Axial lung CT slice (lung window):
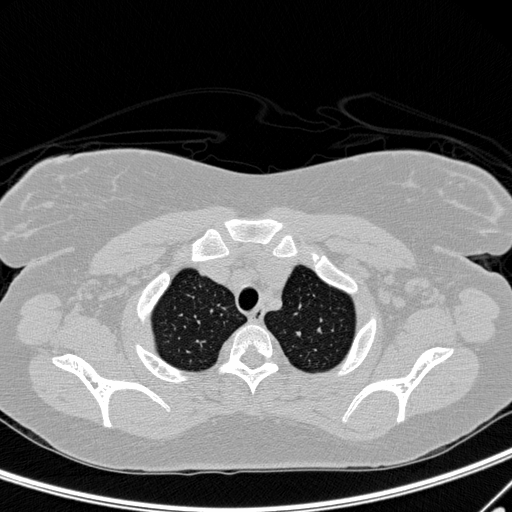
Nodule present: no